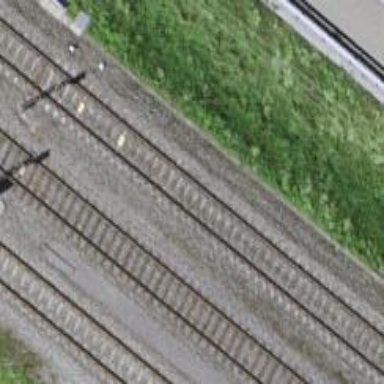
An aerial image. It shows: Single railway track with electrification through contact line.